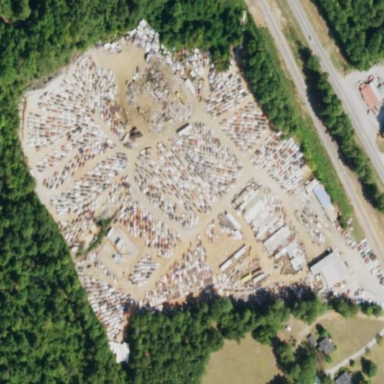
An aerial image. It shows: Industrial area designated as auto wrecker yard.